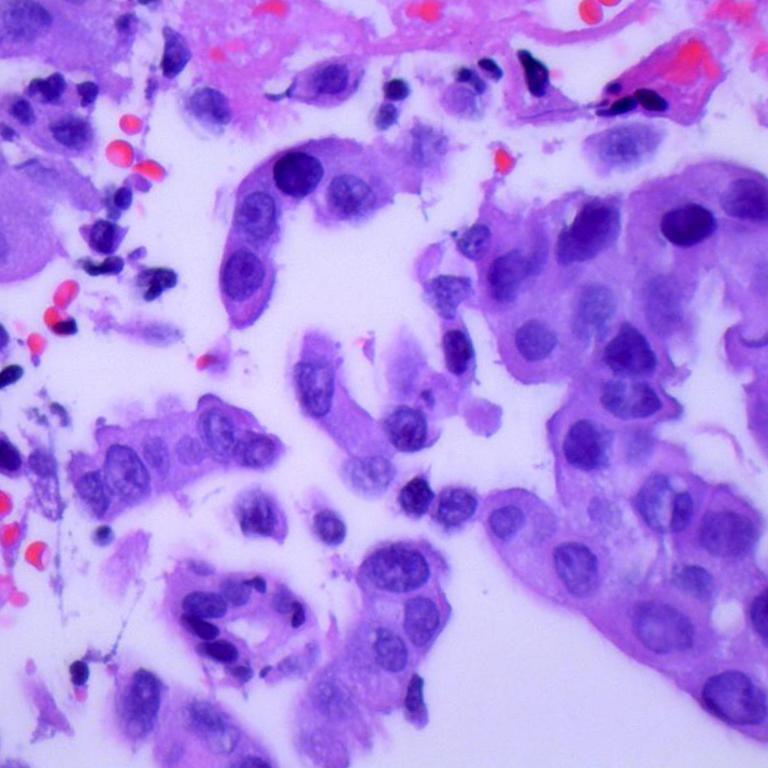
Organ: lung
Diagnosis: adenocarcinomas